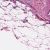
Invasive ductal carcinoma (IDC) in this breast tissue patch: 1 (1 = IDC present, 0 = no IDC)